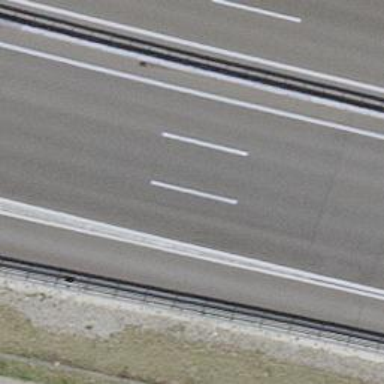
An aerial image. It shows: Asphalt motorway.